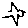
Label: bird